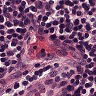
Metastatic tissue present: no